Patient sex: F
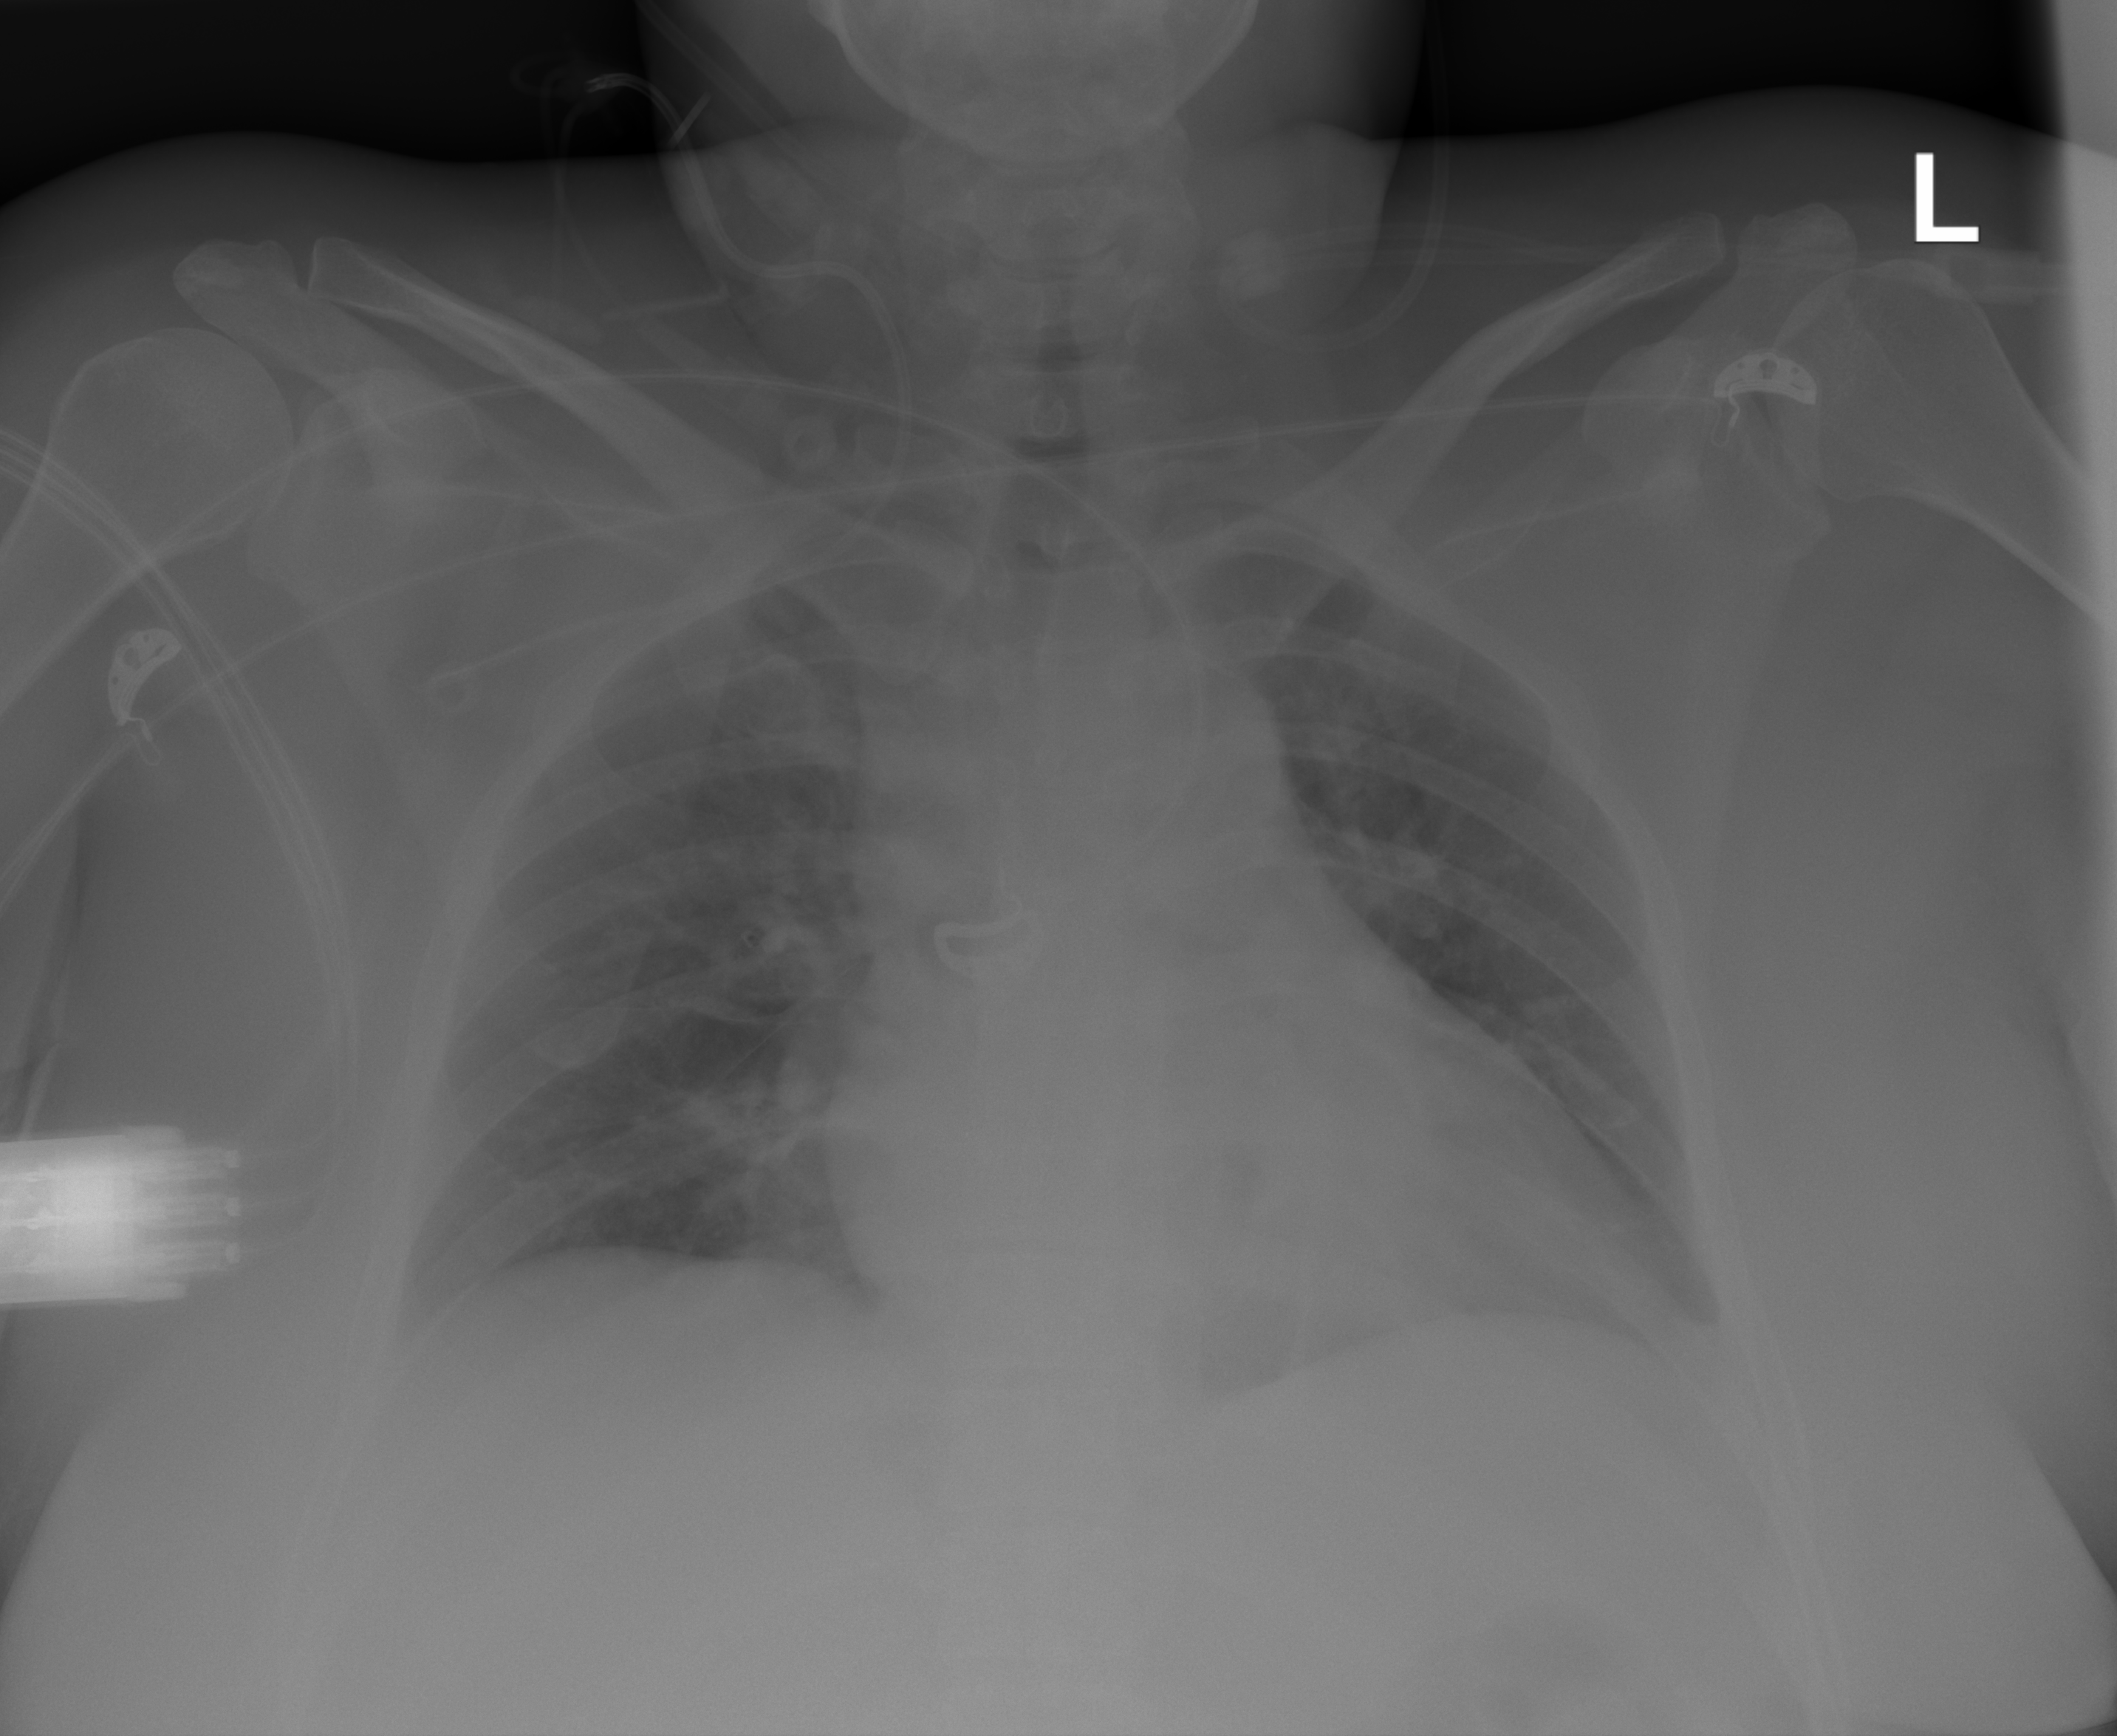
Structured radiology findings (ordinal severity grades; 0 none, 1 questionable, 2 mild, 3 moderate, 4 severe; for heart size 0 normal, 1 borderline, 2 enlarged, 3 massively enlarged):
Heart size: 2
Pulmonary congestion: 2
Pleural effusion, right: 0
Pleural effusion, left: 1
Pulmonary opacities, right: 2
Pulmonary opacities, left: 2
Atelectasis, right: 0
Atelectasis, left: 0